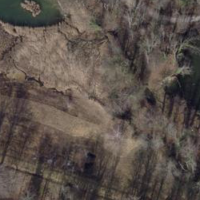
EUNIS habitat code: 41
Species observed at this site:
Pholidoptera griseoaptera
Rubus caesius